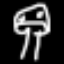
Label: mushroom